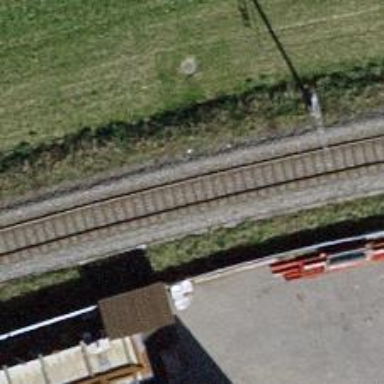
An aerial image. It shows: Single railway track with electrified contact line.